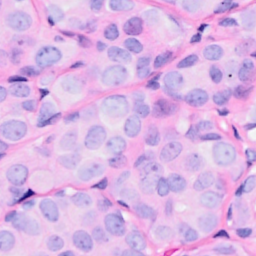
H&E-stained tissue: Breast